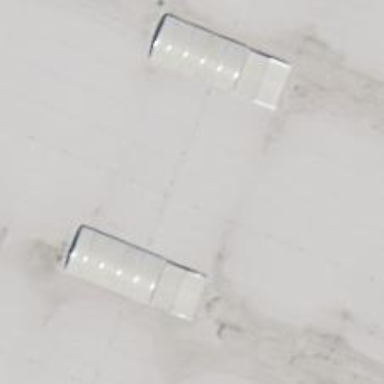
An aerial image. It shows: Car shop.